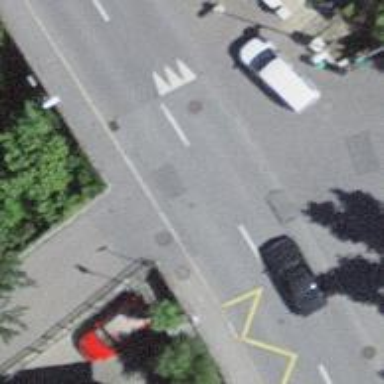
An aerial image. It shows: Secondary road with asphalt surface and sidewalks on both sides.